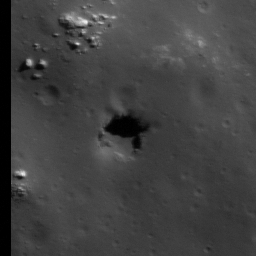
Pit: Stefan L 2
Host crater: Stefan L
Host type: impact_melt
Lunar coordinates: latitude 44.498, longitude 251.834